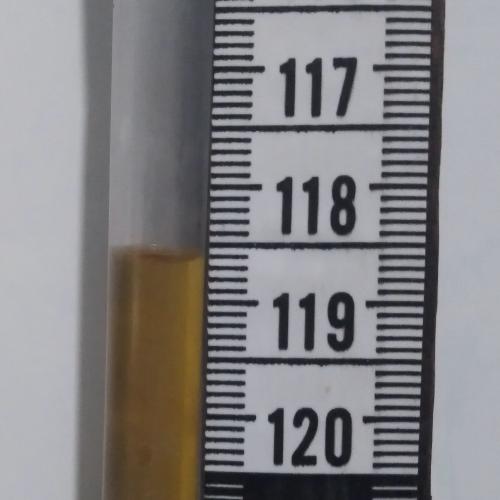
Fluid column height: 118.6 cm